Question: I'm trying to build a vertical button but I not able to put the text in only one line.

Until now I have:
Any idea how can I push down the text and put it in only one line?
'''
#hp-ctn-howItWorks
{
position:fixed;
top:50px;
right: 0px;
padding:0px;
margin:0px;
width: 40px;
height:160px;
background:#FF931E;
z-index:15;
border-radius: 3px 0px 0px 3px;
}
#hp-ctn-howItWorks img
{
margin: 15px 0px 0px 13px;
}
#hp-ctn-howItWorks p
{
color: #fff;
-moz-transform:rotate(-90deg);
-ms-transform:rotate(-90deg);
-o-transform:rotate(-90deg);
-webkit-transform:rotate(-90deg);
}
'''
'''
<div id="hp-ctn-howItWorks">
<img src="~/Content/images/ui-symb-arrow-left-white-15x15.png" width="15" height="15" />
<p>Como funciona</p>
</div>
'''
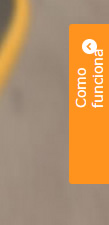
Answer: You can do this by using the html non breaking space '&nbsp;' here '<p>Como&nbsp;funciona</p>'
this is how it looks after changing it and the margin on the image
<URL>